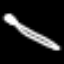
Label: pencil